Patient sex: F
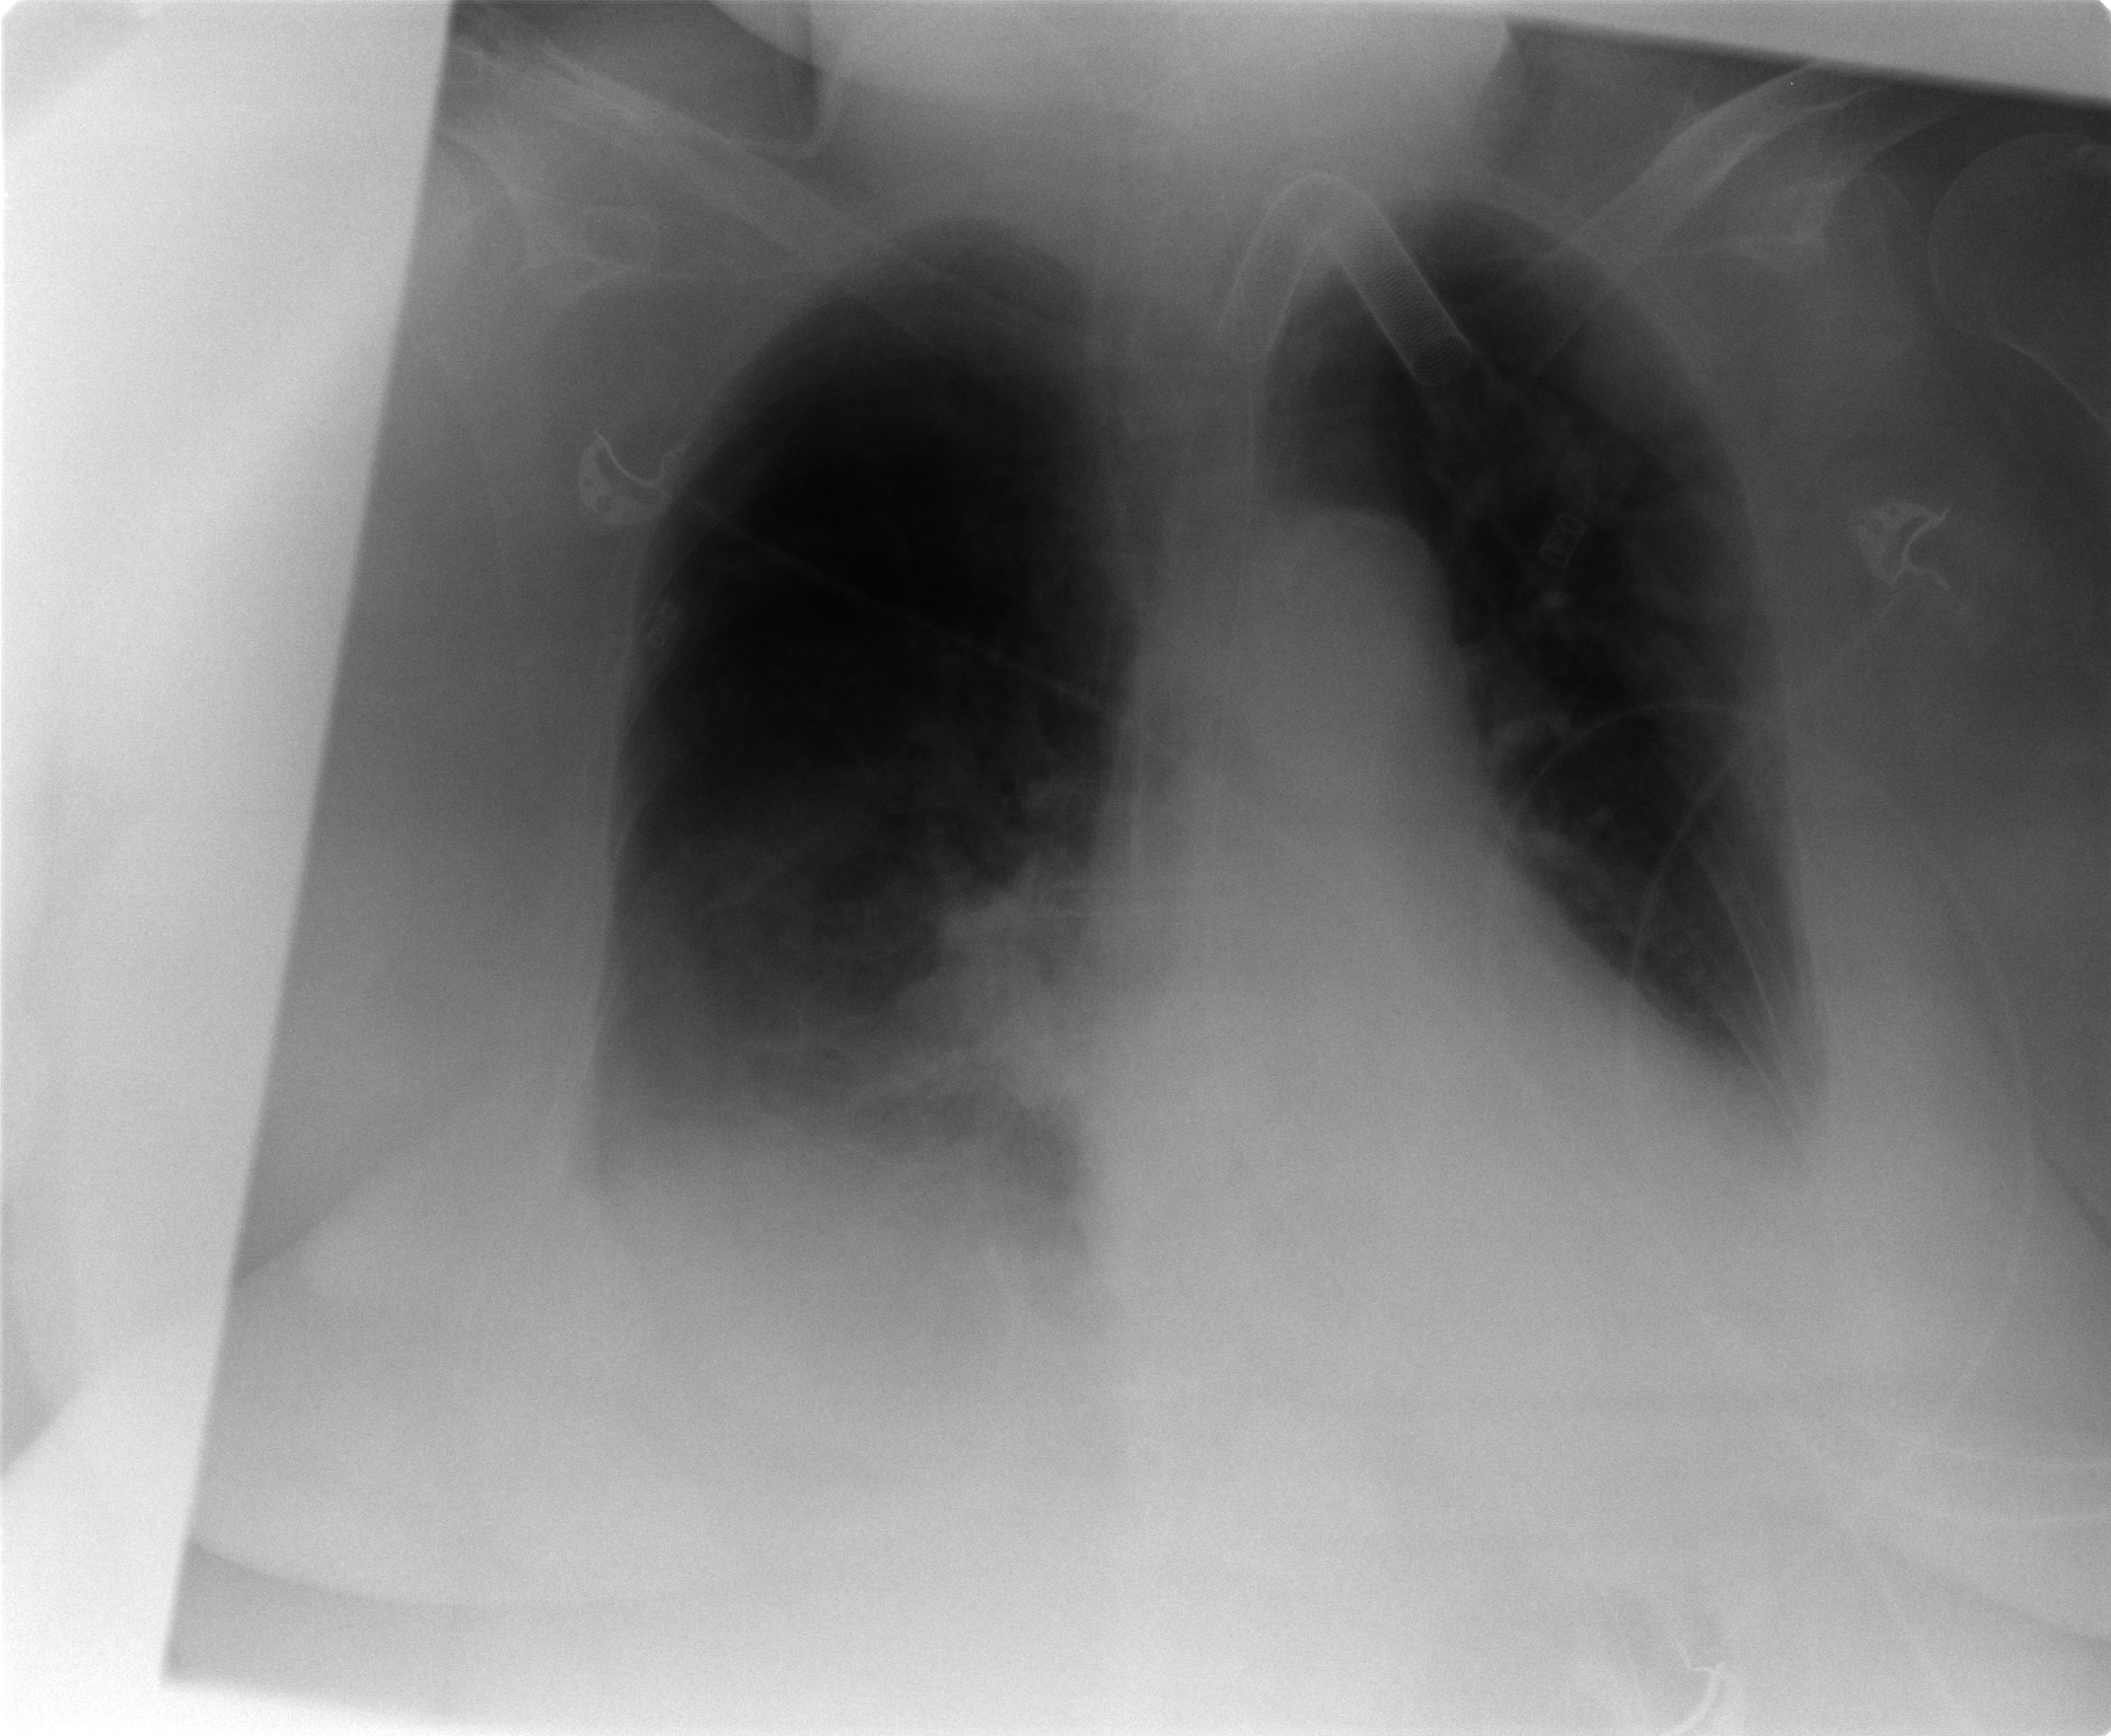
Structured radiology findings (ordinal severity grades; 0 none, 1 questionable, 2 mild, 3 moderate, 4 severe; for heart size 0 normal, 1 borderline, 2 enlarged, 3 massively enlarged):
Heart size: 1
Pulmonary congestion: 2
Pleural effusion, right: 2
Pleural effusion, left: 2
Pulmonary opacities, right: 1
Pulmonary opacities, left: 0
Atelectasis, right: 2
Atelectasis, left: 2